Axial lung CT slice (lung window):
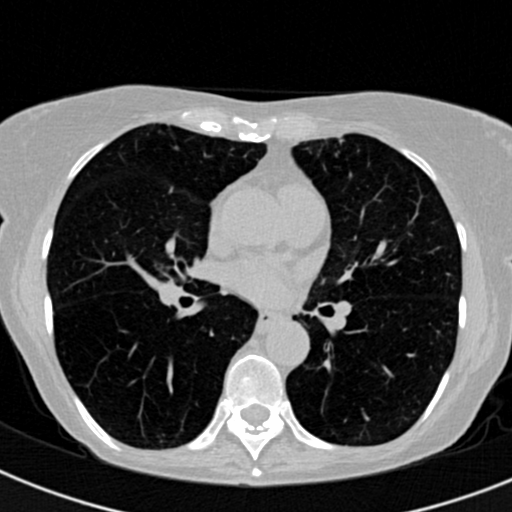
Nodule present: no